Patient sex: M
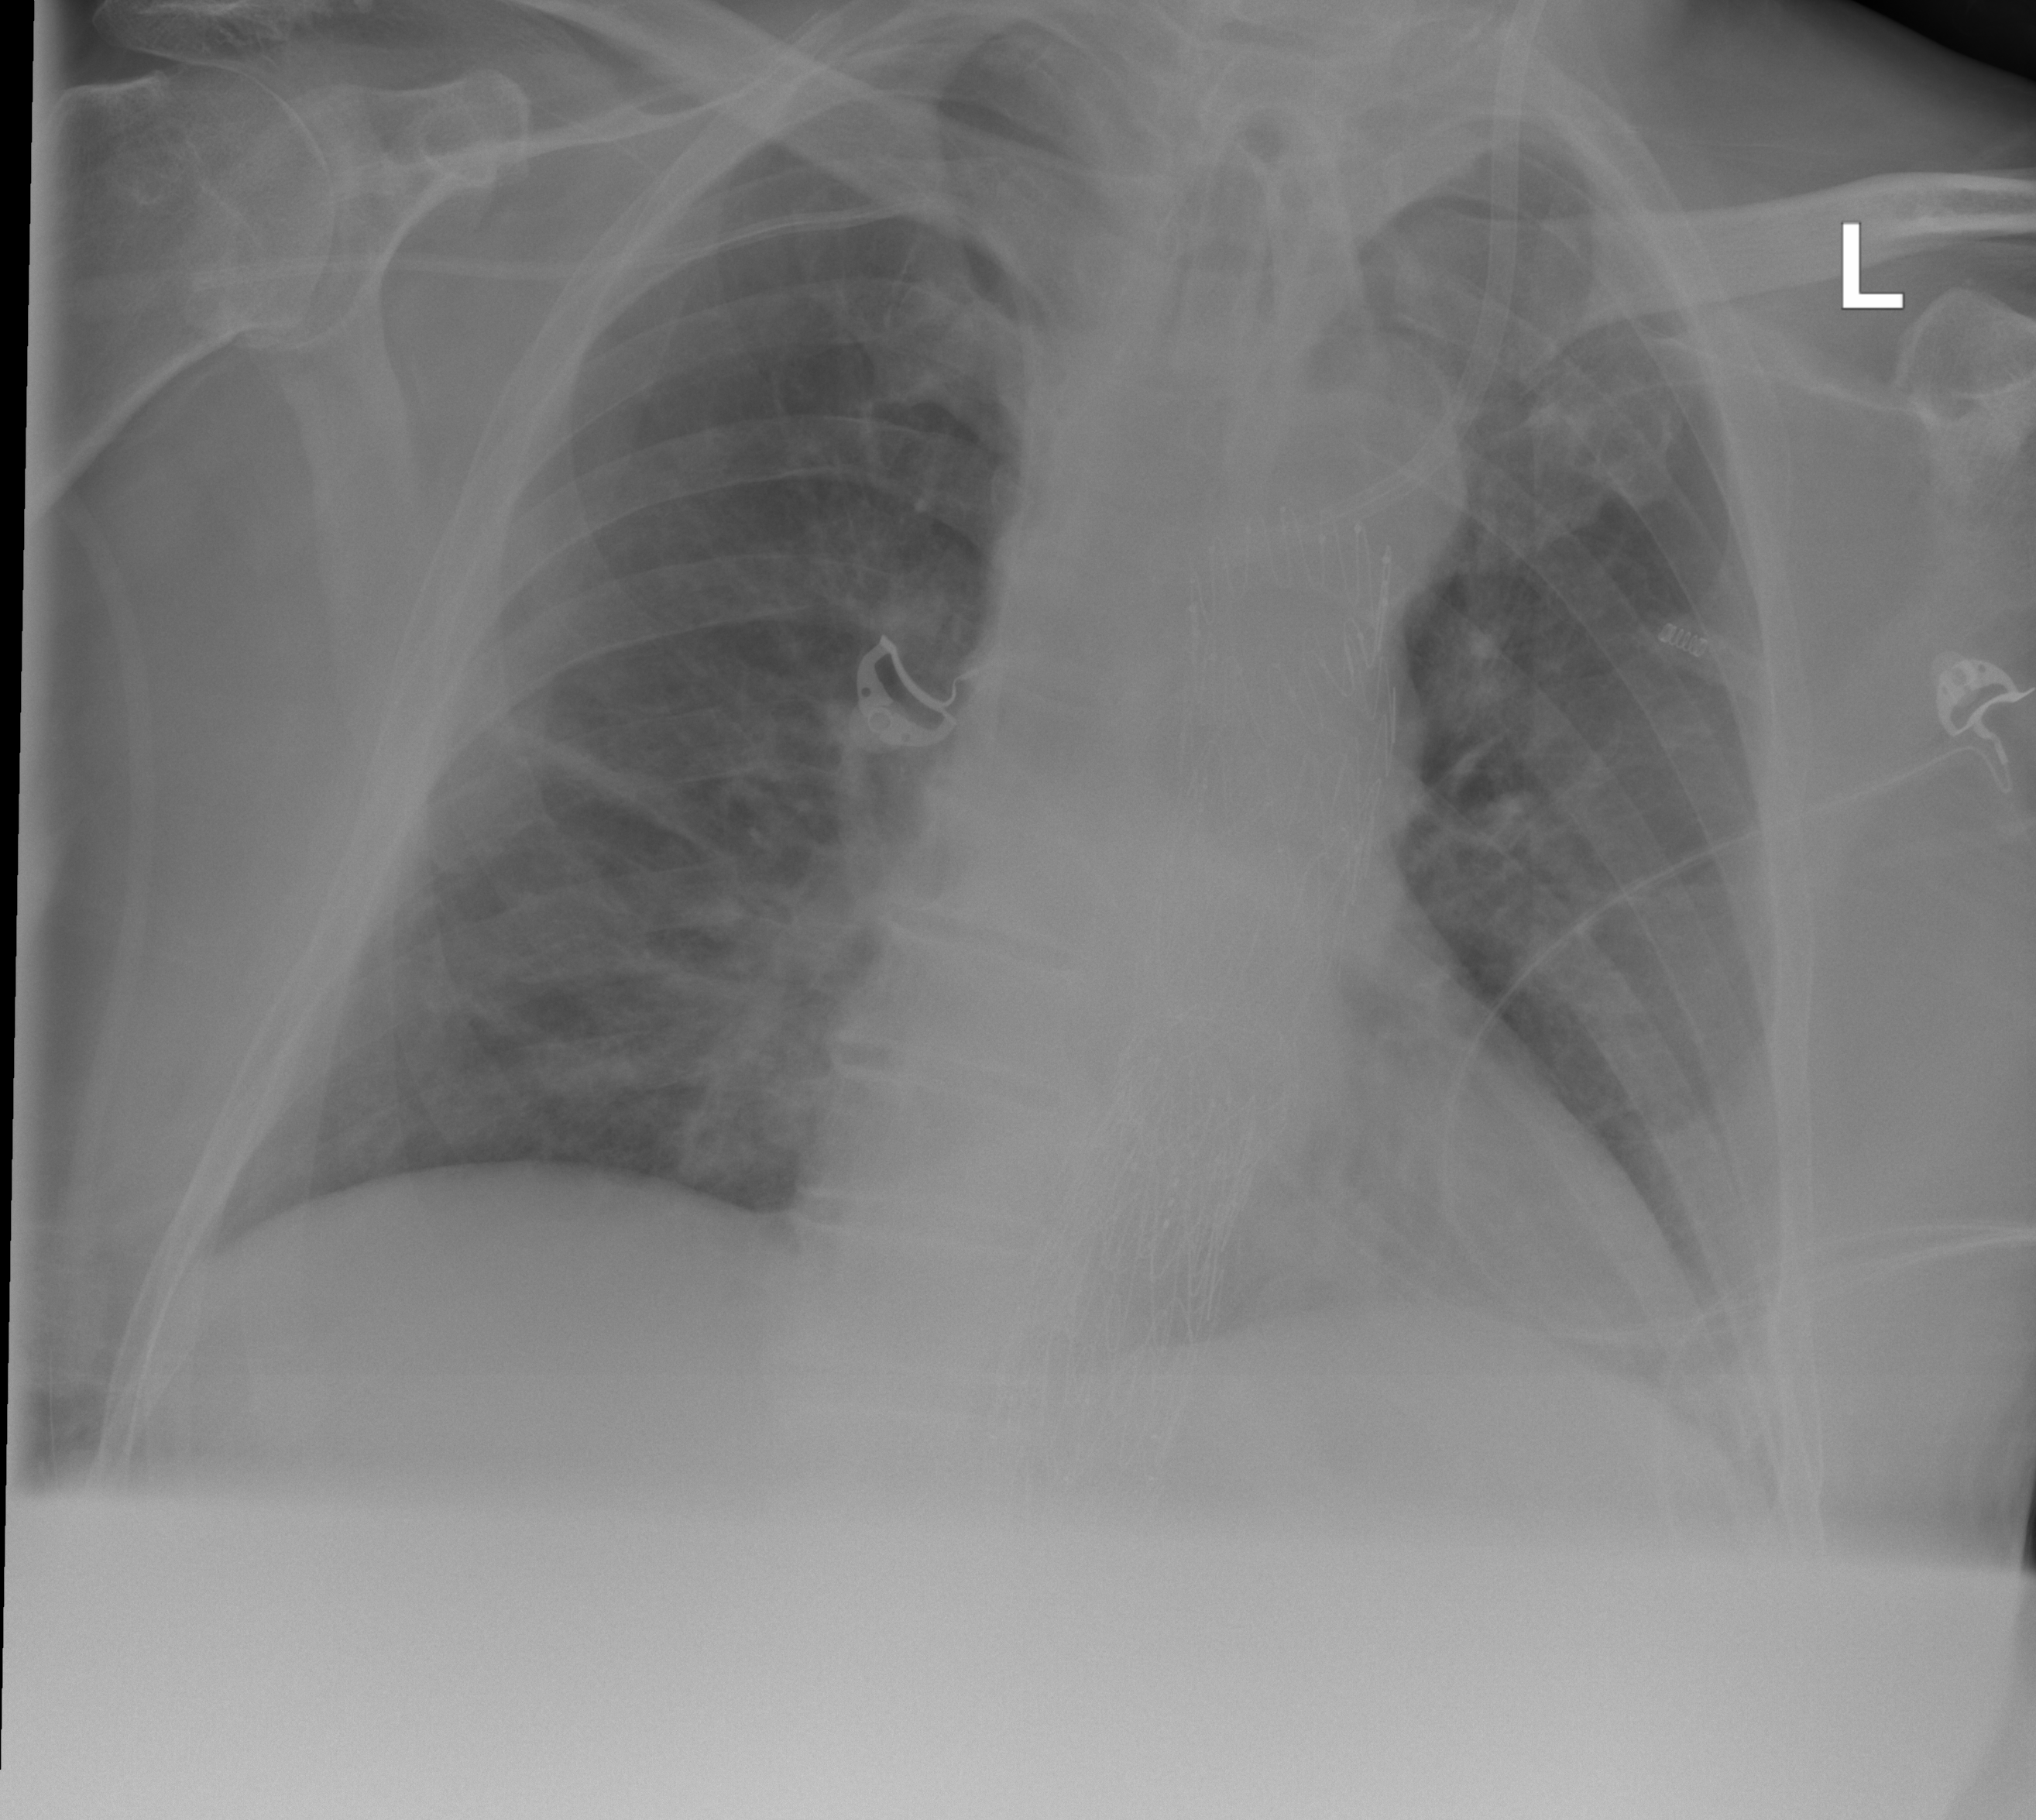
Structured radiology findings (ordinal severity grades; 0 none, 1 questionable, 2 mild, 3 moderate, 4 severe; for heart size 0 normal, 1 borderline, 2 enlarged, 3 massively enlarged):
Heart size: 0
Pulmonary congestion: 2
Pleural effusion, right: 0
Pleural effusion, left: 2
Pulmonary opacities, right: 0
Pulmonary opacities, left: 0
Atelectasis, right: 2
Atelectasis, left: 2